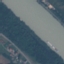
Label: River